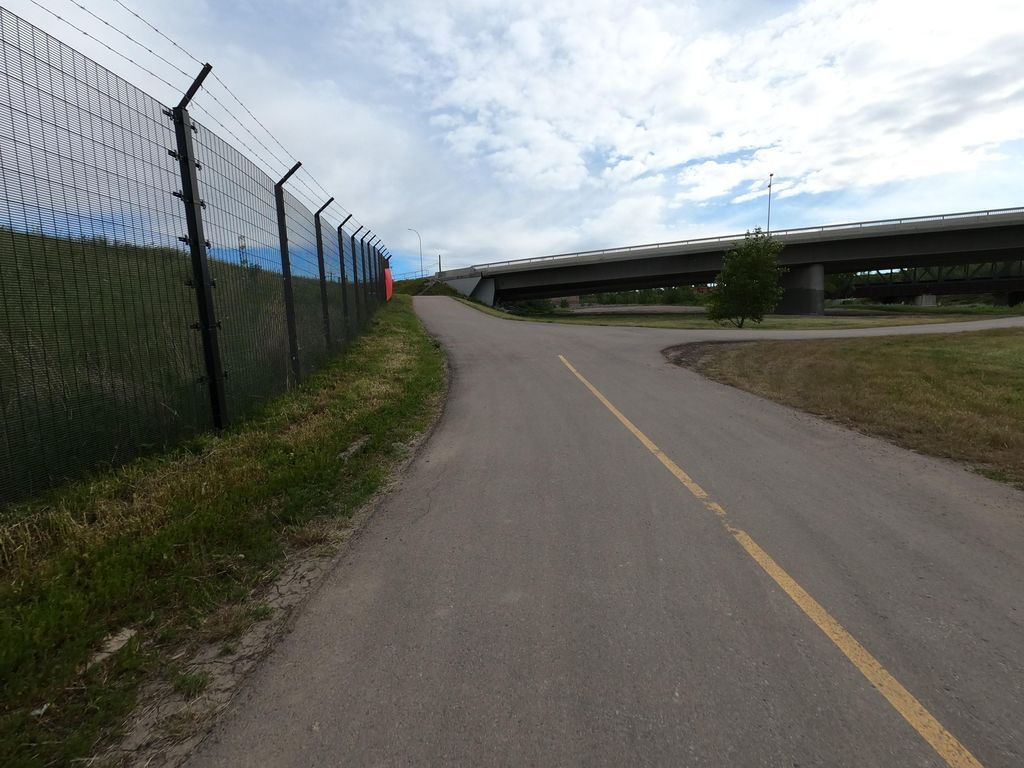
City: calgary